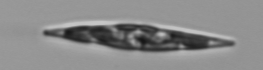
Label: Pleurosigma